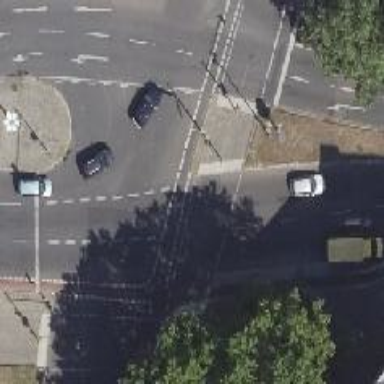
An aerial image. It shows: Secondary road with asphalt surface. It is dual carriageway with cycle track on the right side.